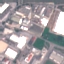
Label: Industrial